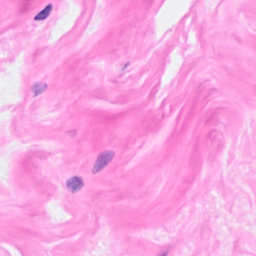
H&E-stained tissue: Breast